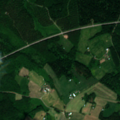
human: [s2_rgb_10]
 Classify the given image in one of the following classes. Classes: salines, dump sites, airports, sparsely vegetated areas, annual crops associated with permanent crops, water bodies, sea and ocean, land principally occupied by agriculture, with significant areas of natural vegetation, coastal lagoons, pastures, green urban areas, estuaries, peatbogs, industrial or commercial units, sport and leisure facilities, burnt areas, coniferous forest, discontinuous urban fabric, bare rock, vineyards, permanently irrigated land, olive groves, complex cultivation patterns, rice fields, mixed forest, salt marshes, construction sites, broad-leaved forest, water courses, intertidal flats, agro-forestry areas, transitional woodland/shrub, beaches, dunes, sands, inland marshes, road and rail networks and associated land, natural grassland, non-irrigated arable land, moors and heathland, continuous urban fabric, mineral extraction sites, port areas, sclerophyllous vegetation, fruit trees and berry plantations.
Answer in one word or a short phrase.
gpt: non-irrigated arable land, coniferous forest, mixed forest, transitional woodland/shrub